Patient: sex M, age 65
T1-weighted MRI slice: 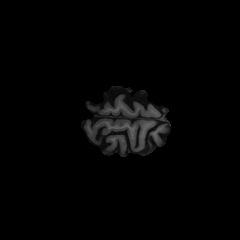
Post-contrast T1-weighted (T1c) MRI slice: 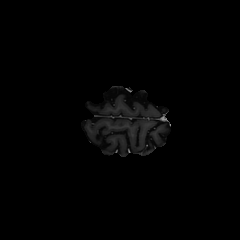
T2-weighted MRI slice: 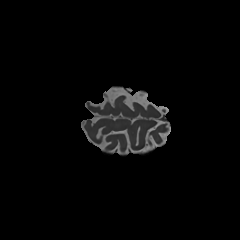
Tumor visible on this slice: no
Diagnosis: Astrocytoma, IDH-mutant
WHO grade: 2